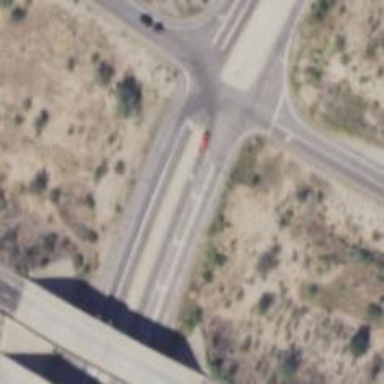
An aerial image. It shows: Abandoned road.